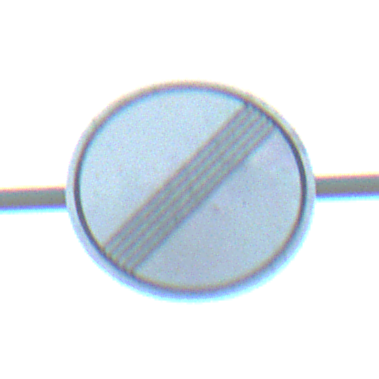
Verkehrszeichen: EndeSaemtlicherBegrenzungen
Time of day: MorningAfternoon
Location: Outdoor (Suburban)
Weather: PartlyCloudy
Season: NotSpecified
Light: Natural